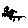
Label: cat